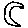
Label: moon